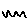
Label: zigzag